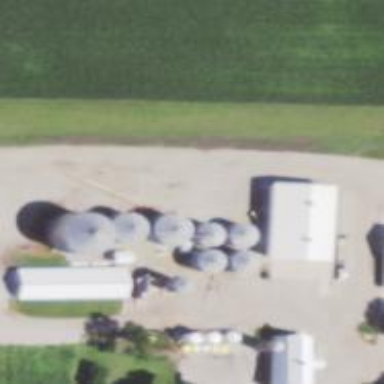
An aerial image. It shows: Silo.